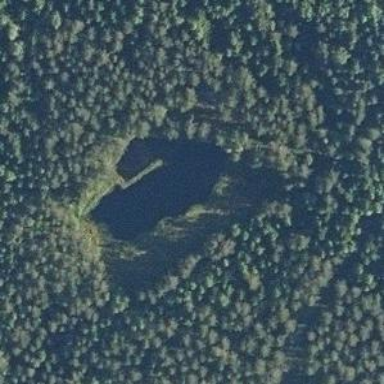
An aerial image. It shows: Pond surrounded by natural water.